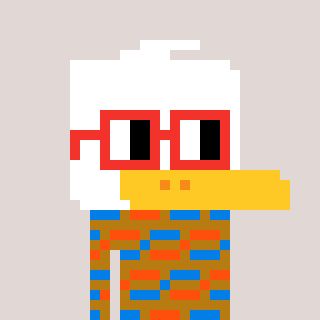
a pixel art character with square red glasses, a duck-shaped head and a gold-colored body on a warm background